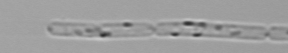
Label: Cerataulina_pelagica